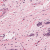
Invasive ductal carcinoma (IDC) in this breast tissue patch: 0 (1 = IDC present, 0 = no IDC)